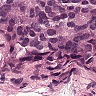
Metastatic tissue present: yes